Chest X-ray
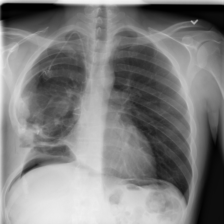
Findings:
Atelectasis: negative
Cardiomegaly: negative
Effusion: negative
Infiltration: negative
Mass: negative
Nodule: negative
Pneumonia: negative
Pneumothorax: negative
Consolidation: negative
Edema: negative
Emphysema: negative
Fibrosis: negative
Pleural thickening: negative
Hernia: negative